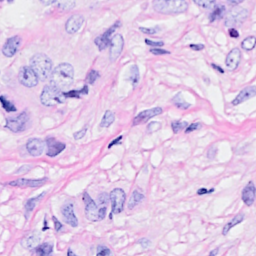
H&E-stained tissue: Breast